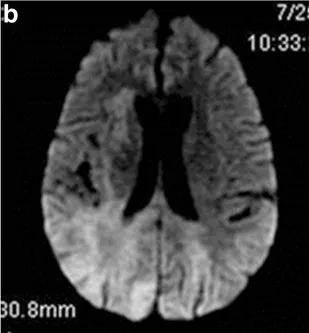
Axial T2-Flair MRI and axial T2-Flair diffuse-weighted image. (b) Axial T2-Flair diffuse-weighted image showing hyperintense lesions bilaterally in the parieto-occipital white matter.
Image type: radiology (mri)